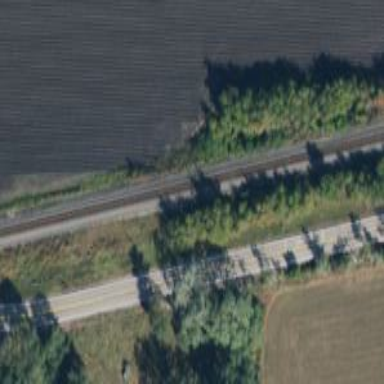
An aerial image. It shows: Railway track.